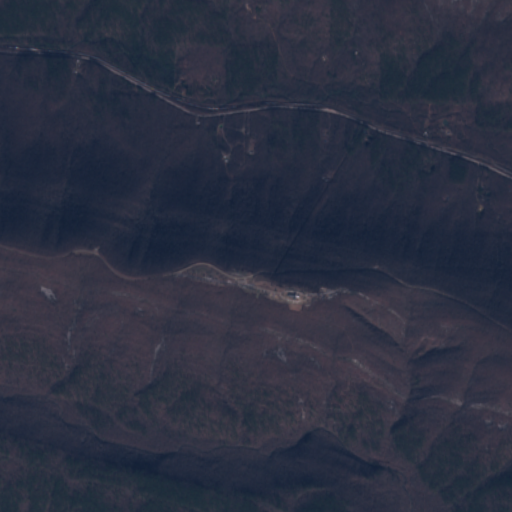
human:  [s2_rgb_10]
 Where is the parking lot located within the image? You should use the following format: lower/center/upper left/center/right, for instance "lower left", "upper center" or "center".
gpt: The parking lot is located in the center of the image.
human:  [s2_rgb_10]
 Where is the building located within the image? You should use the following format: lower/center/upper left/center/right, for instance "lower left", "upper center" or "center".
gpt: The building is located in the center right of the image.
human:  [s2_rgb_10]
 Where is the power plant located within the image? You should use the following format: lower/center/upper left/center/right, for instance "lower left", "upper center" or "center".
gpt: There is no power plant in the image.